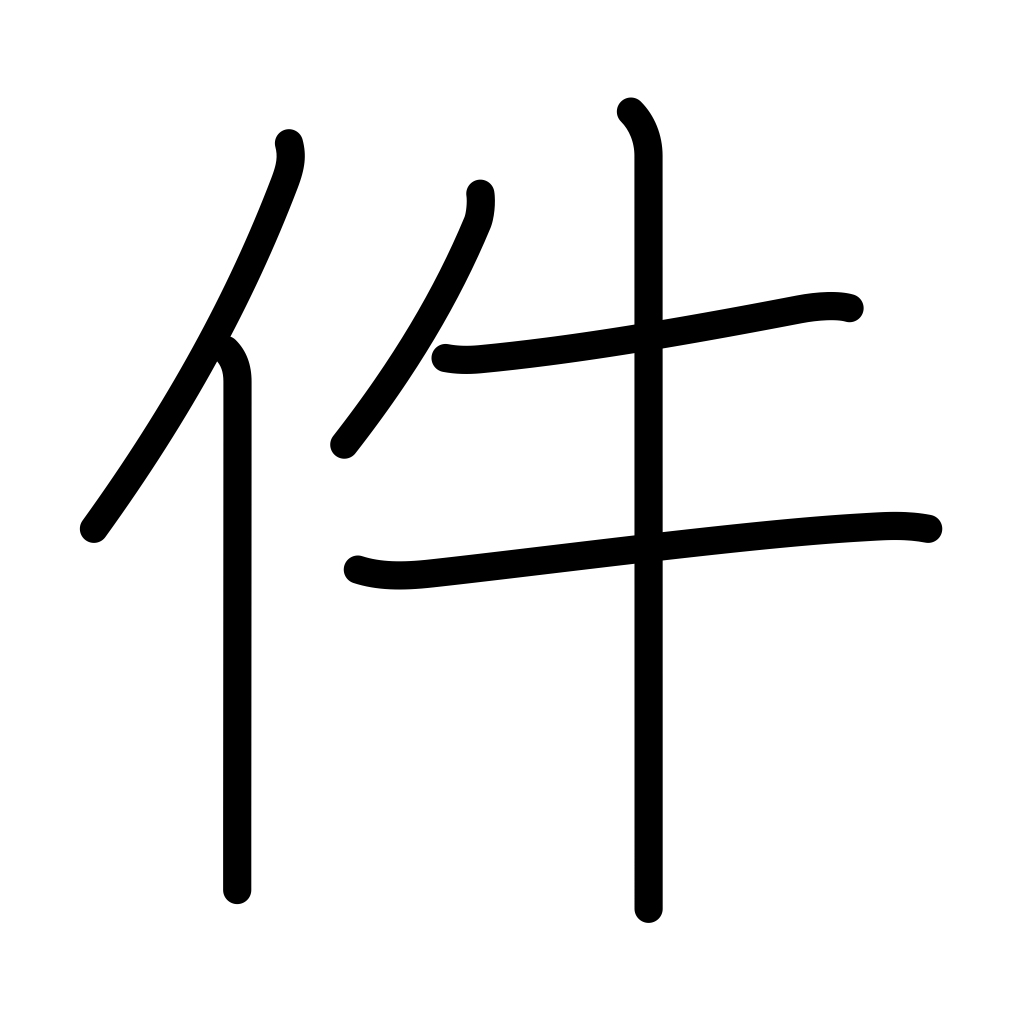
Meaning: affair, case, matter, item